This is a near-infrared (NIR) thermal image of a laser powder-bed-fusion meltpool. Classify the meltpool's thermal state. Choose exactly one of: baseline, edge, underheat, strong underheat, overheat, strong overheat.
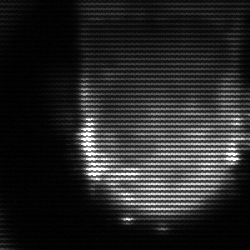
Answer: baseline